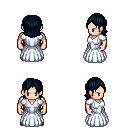
a pixel art fantasy rpg character, male body template, human, light skin, underdress, robe skirt, raven long bangs hairstyle, black shoes, four views (front, back, left, right), 2x2 character sprite sheet, small pixel art, hard edges, no anti-aliasing